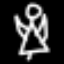
Label: angel